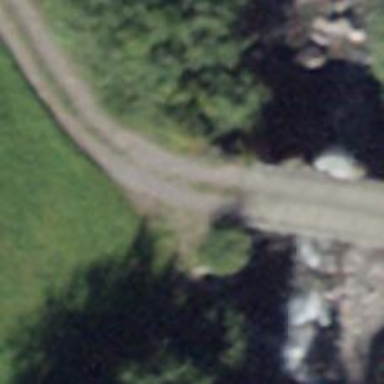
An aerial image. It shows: Bridge over grade2 track.